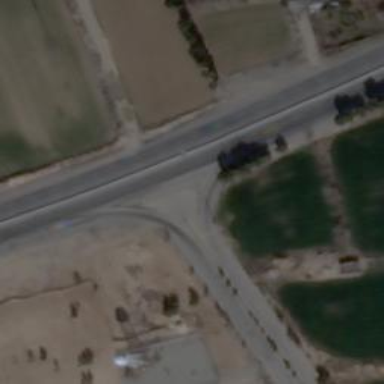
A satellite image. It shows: Tertiary road.